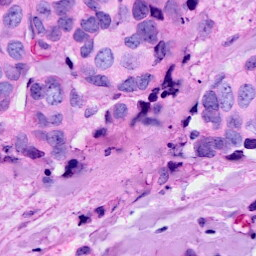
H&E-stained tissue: Breast